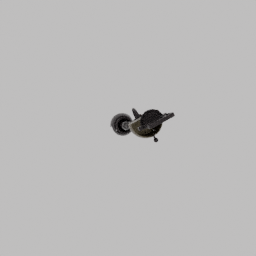
Label: decoration